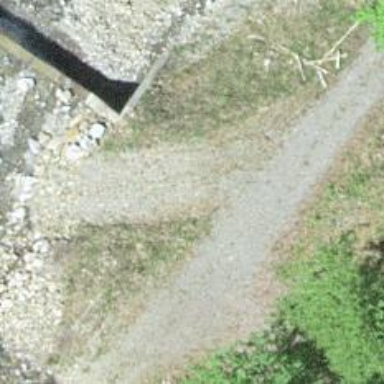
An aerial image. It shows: Culvert tunnel.